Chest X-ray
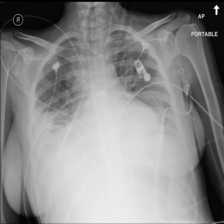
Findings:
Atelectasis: positive
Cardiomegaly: negative
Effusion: negative
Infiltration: negative
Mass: negative
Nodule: negative
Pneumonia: negative
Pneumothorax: negative
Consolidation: negative
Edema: negative
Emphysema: negative
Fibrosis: negative
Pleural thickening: negative
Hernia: negative